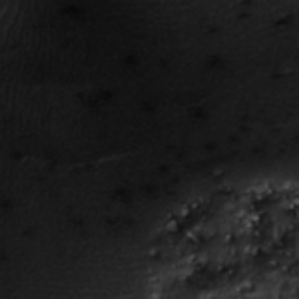
Label: frost